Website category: sports
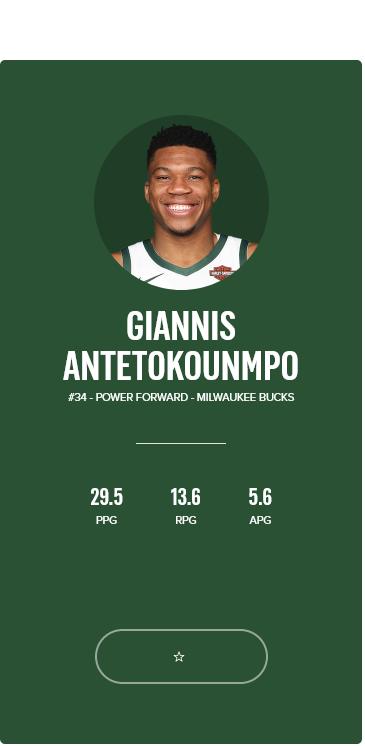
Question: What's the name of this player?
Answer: GIANNIS ANTETOKOUNMPO

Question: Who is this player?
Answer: GIANNIS ANTETOKOUNMPO

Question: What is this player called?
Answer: GIANNIS ANTETOKOUNMPO

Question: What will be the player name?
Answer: GIANNIS ANTETOKOUNMPO

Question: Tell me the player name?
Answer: GIANNIS ANTETOKOUNMPO

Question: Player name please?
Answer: GIANNIS ANTETOKOUNMPO

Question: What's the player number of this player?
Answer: #34

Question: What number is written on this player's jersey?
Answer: #34

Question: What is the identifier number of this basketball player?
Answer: #34

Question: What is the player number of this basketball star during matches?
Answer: #34

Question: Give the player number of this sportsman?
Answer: #34

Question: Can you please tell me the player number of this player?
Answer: #34

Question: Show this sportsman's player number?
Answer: #34

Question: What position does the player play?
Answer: POWER FORWARD

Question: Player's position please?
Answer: POWER FORWARD

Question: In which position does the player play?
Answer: POWER FORWARD

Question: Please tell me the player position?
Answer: POWER FORWARD

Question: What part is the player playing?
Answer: POWER FORWARD

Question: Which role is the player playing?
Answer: POWER FORWARD

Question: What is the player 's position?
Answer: POWER FORWARD

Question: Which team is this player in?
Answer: MILWAUKEE BUCKS

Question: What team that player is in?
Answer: MILWAUKEE BUCKS

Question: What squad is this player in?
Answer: MILWAUKEE BUCKS

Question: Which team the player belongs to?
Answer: MILWAUKEE BUCKS

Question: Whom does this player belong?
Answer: MILWAUKEE BUCKS

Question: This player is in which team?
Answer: MILWAUKEE BUCKS

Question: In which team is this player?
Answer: MILWAUKEE BUCKS

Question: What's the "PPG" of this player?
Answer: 29.5

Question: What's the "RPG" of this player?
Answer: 13.6

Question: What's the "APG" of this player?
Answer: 5.6

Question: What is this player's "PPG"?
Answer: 29.5

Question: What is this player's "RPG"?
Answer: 13.6

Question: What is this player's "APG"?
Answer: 5.6

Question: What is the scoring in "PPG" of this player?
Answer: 29.5

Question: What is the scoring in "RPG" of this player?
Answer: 13.6

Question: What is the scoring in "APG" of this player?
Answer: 5.6

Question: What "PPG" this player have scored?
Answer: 29.5

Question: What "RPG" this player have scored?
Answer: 13.6

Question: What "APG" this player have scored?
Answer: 5.6

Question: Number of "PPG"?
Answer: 29.5

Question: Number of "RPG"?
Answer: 13.6

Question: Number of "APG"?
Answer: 5.6

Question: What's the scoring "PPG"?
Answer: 29.5

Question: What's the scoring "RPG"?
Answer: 13.6

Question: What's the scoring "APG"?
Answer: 5.6